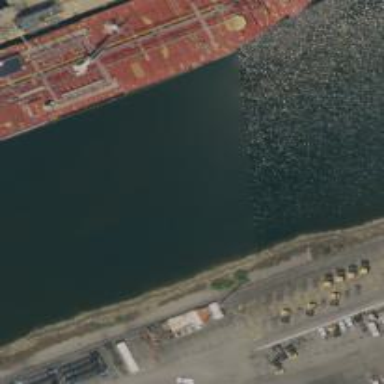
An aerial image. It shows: Dock located along the waterway.